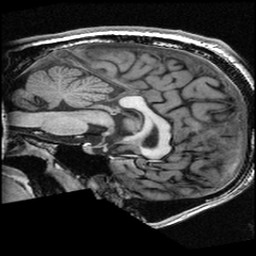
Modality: T1w
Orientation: sagittal
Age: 21
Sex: male